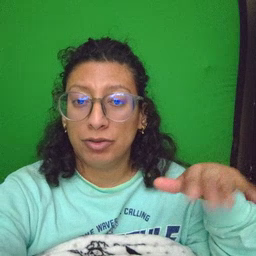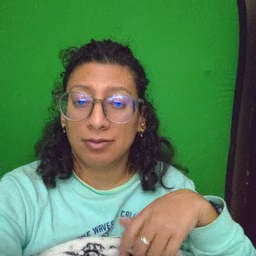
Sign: child